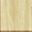
Piece: xx